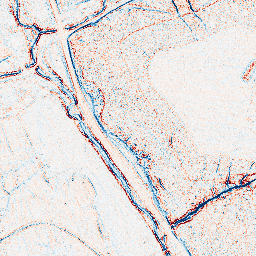
Category: edge_preserving
Decomposition family: anisotropic_diffusion
Decomposition parameters: iterations: 5
kappa: 30
gamma: 0.05
Upsampling method: quartic
Upsampling parameters: scale: 2
Upsampling scale: 2